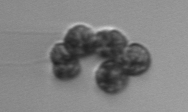
Label: Corymbellus